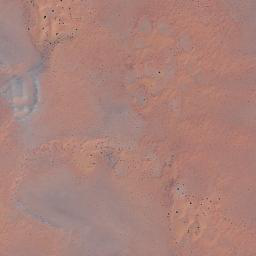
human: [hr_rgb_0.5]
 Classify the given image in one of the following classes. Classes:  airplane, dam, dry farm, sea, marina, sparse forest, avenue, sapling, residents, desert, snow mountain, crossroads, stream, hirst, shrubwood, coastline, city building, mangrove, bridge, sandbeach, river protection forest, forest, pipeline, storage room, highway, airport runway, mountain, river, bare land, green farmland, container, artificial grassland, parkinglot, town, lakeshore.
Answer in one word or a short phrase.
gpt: desert